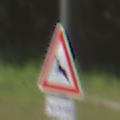
Verkehrszeichen: WildwechselRechts
Zusatzzeichen unten: LaengeEinerStrecke6
Umgebung: Outdoor, RoadRail
Tageszeit: Midday
Wetter: Clear
Licht: Natural
Jahreszeit: NotSpecified
Kontrast: HighContrast